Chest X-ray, AP view. Patient: 70 years old, sex M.
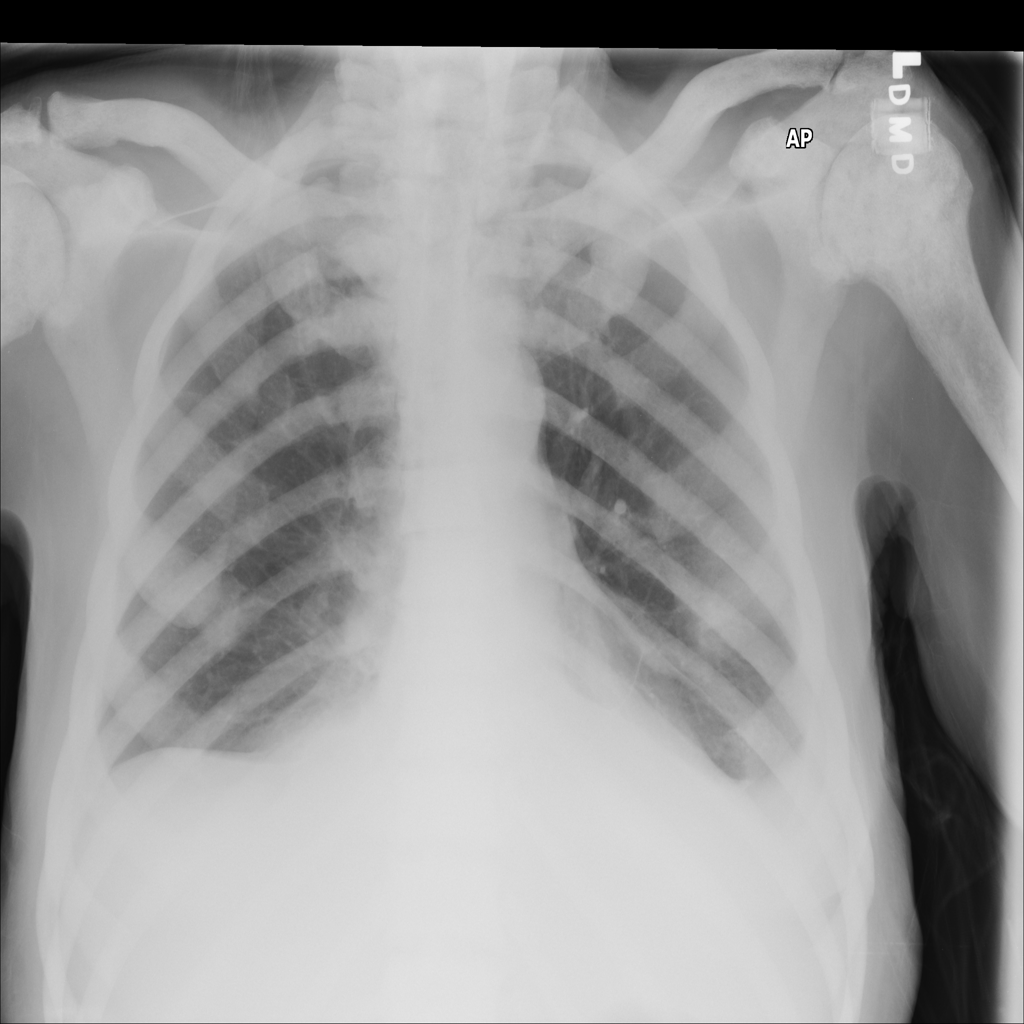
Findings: Effusion